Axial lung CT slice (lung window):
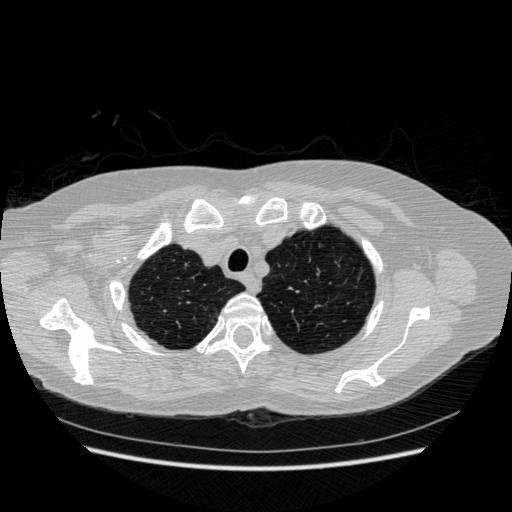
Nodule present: no